Question: picture of result that i want
:

I want to print out diamond shape like in the picture in the link. The user will first need to input either 0,1 and 2 only. If user enter 0 the result will be on the left one in the picture. If user enter 1 the result will be same as the middle one and if user enter 2, result like the right one.
From what I understand I need to do the half part of the diamond first. There will be the outer loop to determine the row. First inner loop to create the whitespaces. Second, inner loop for the number input by user. Lastly make another half of the diamond, just make it decrement instead.
The problem is I don't understand how to manipulate the number like in the result in the picture.
Can someone give some hint on what should I do. I don't want the code. Maybe, just a bit explanation on what i should know first to do this
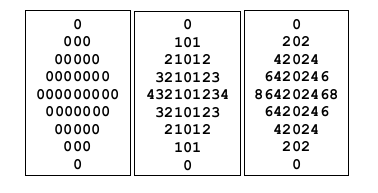
Answer: Hint: it can be done with 2 for loops: one for row number (0 to 8 inclusive) and one for column number (also 0 to 8 inclusive).
Start creating a pattern like:
'''
432101234
432101234
...
'''
extended to 9 lines (I just did't want to make it too big). Basically some calculation using just the column number like in '4 - col' (not complete, missing handling of negative results - intentionally left for the reader to do).
Then think of a condition using row and column number to eliminate the first corner (something like 'col < 4-row'). In that case print a space instead of the digit:
'''
01234
101234
<PHONE>
32101234
432101234
432101234
432101234
432101234
432101234
'''
do similar for the other three corners.
And, at last, multiply each digit by the input value (0, 1 or 2).
---
- 'for'- 'if''? :'- 'col < 4 - row'- 'System.out.println()''System.out.print()'- 'main'